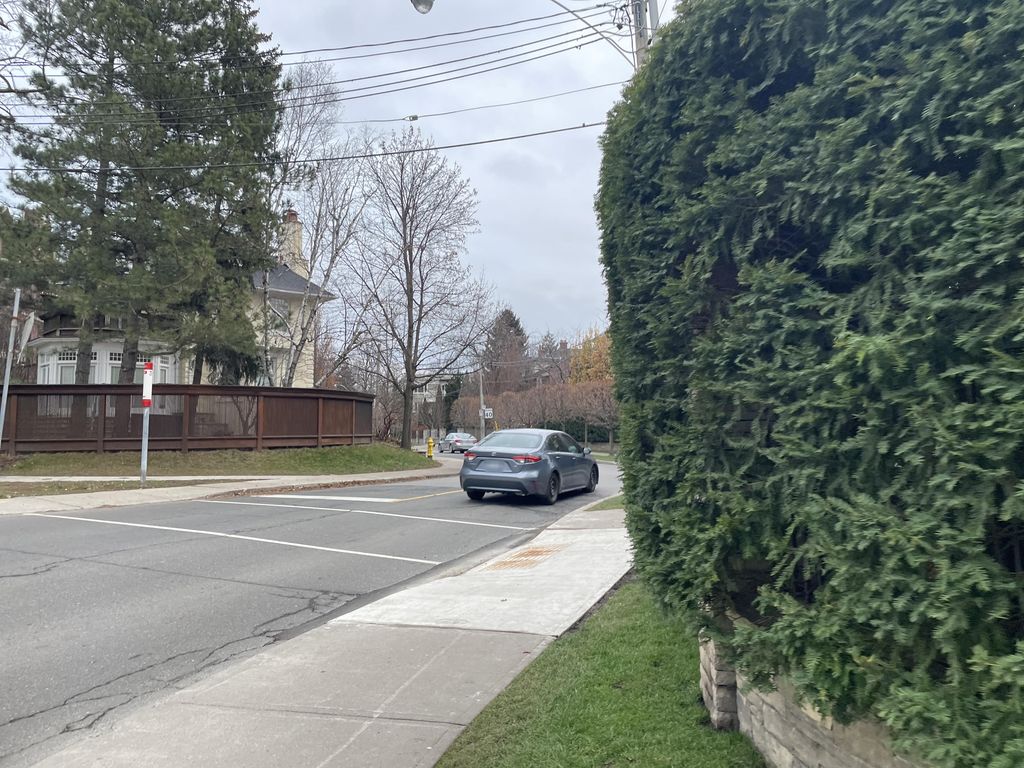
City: toronto